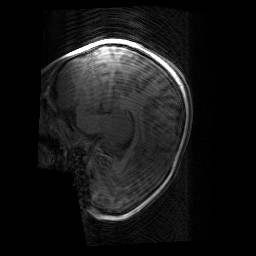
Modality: T1w
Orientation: sagittal
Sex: male
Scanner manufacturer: siemens
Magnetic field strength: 3 T
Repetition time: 1.9 s
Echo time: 0.00243 s